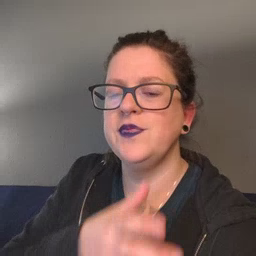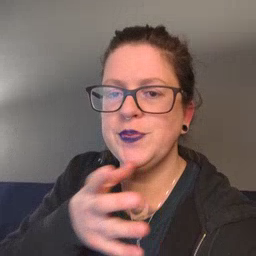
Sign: farm